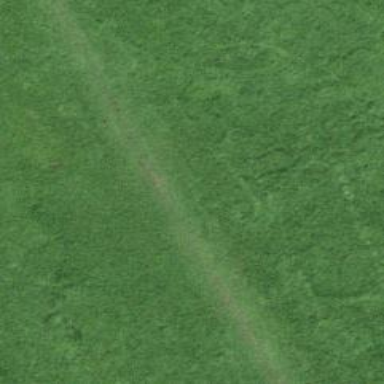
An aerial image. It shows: Grassy path.